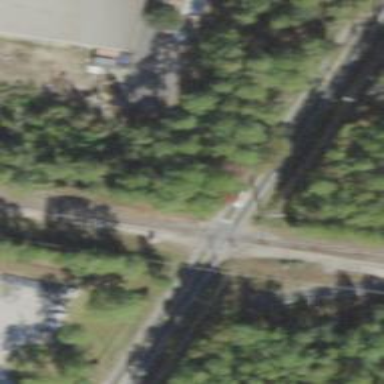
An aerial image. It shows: Level crossing with lights at railway intersection.